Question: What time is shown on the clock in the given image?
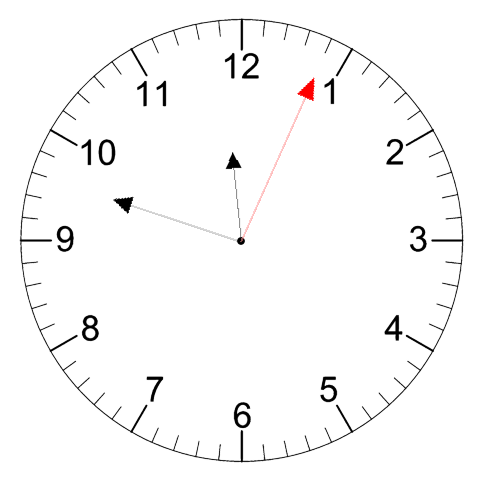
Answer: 11:48:04